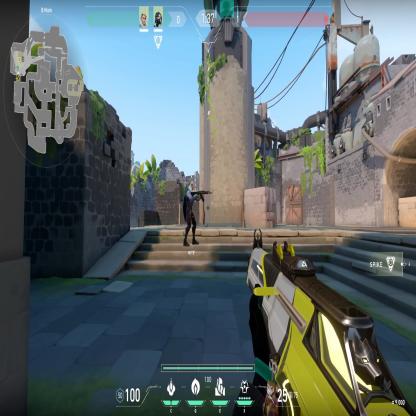
Label: teammate